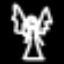
Label: angel